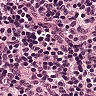
Metastatic tissue present: no